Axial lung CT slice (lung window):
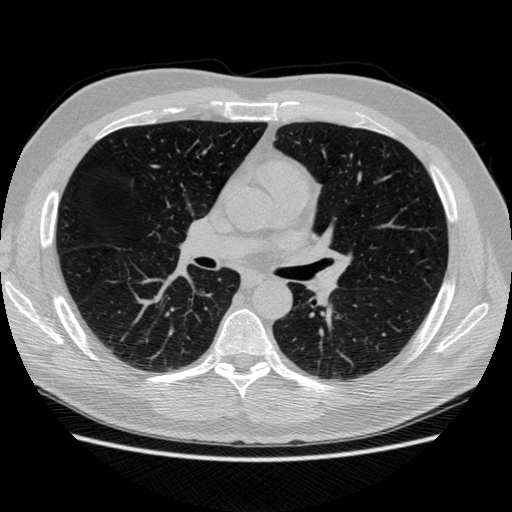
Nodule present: no